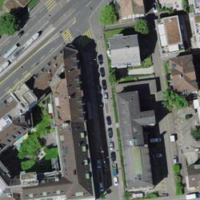
EUNIS habitat code: 54
Species observed at this site:
Chelidonium majus
Veronica chamaedrys